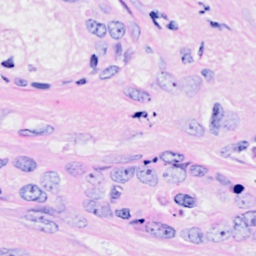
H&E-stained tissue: Breast